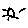
Label: sun